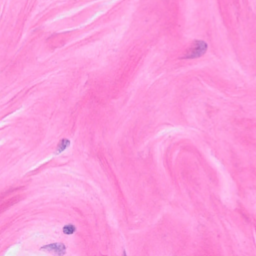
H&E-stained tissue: Breast